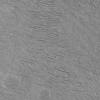
Atmospheric dust classification: not_dusty